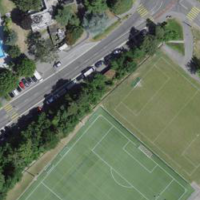
EUNIS habitat code: 53
Species observed at this site:
Parus major